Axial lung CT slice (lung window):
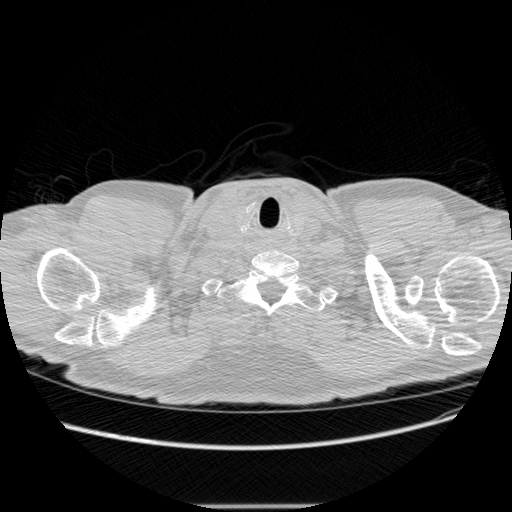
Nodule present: no